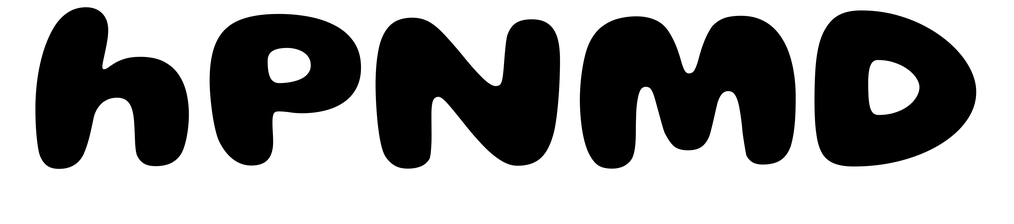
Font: Gluten_Bold